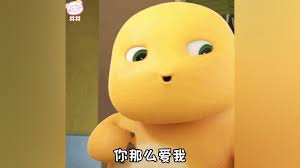
Label: nailong